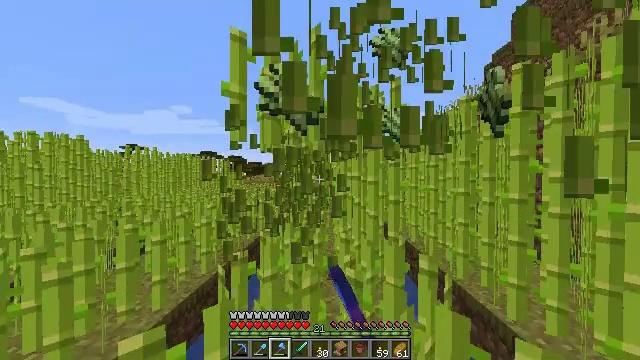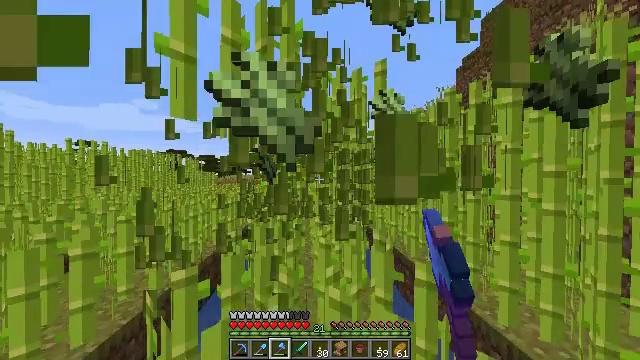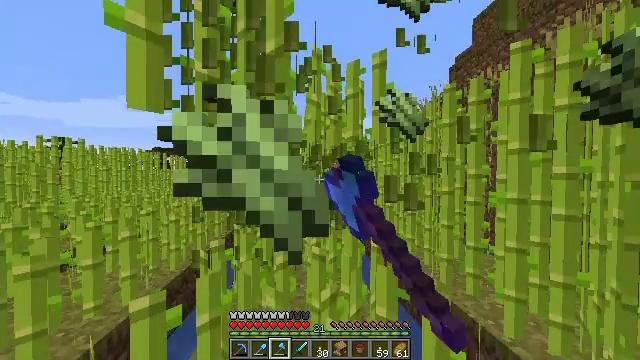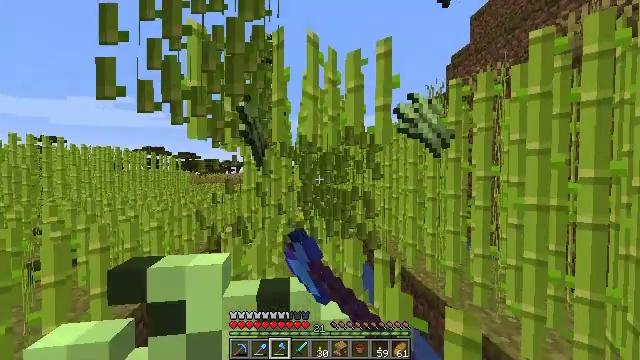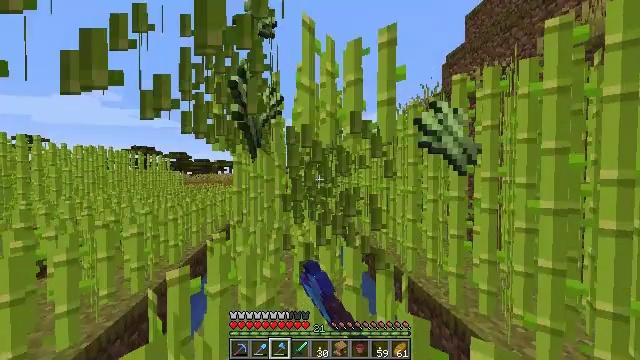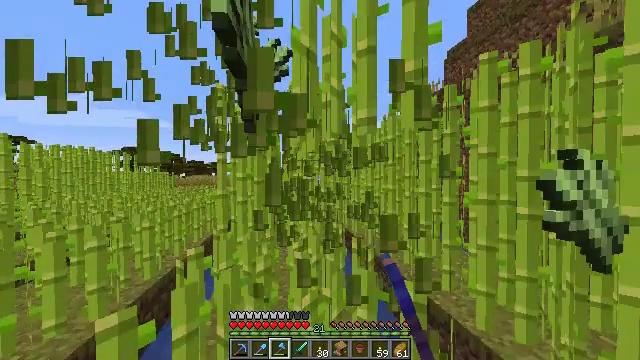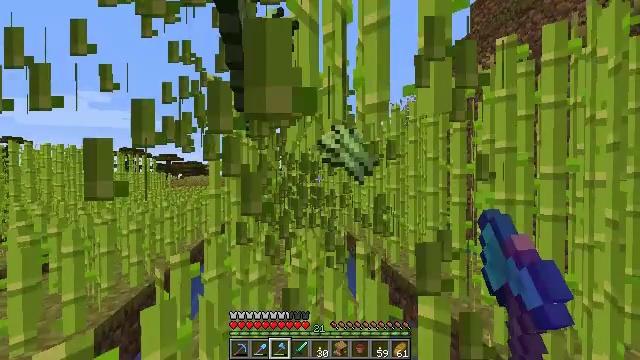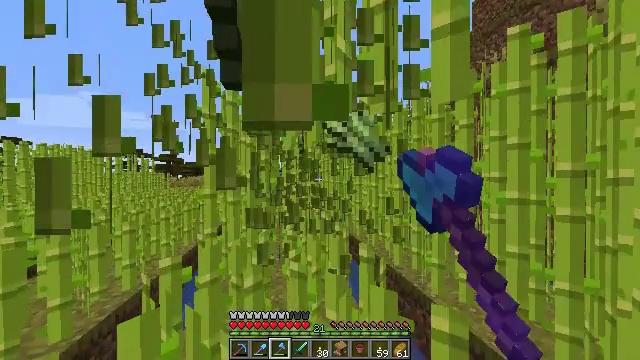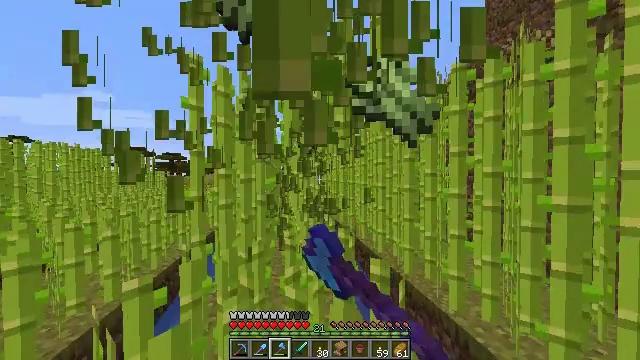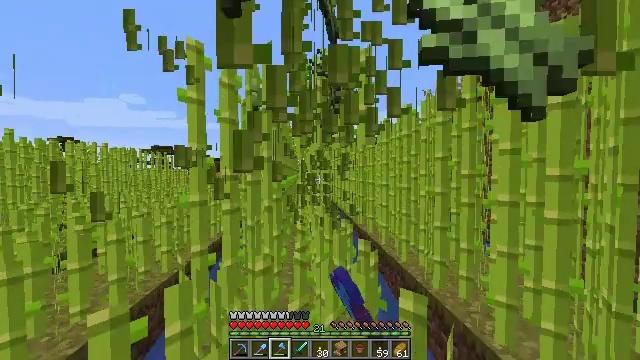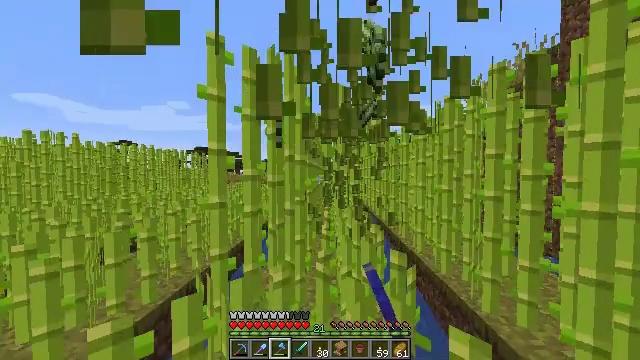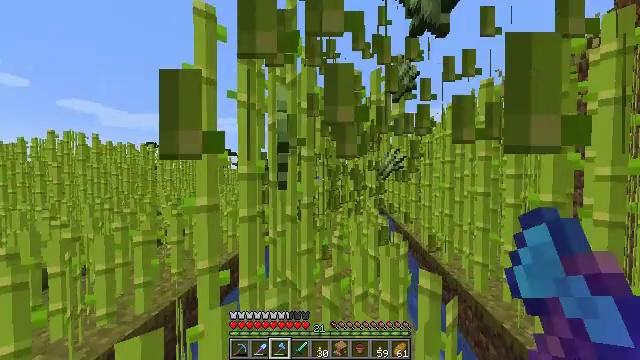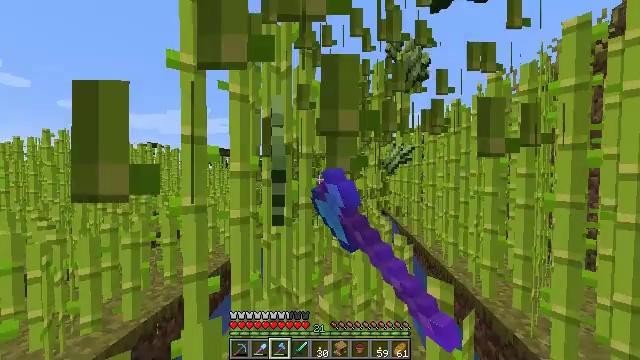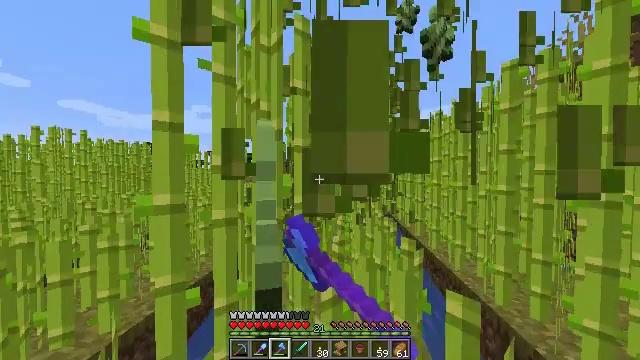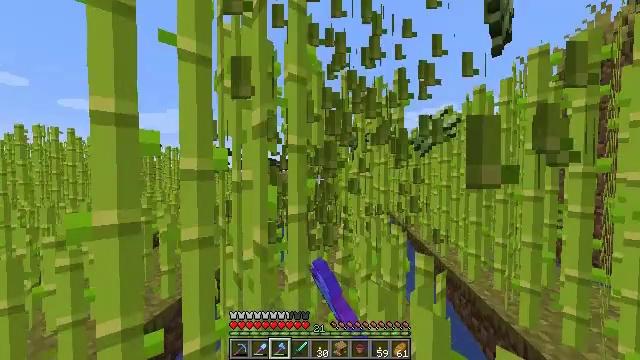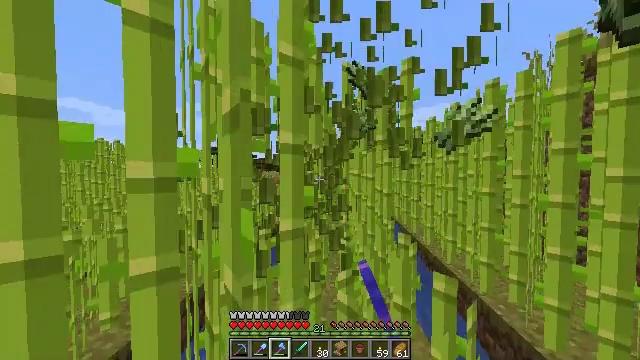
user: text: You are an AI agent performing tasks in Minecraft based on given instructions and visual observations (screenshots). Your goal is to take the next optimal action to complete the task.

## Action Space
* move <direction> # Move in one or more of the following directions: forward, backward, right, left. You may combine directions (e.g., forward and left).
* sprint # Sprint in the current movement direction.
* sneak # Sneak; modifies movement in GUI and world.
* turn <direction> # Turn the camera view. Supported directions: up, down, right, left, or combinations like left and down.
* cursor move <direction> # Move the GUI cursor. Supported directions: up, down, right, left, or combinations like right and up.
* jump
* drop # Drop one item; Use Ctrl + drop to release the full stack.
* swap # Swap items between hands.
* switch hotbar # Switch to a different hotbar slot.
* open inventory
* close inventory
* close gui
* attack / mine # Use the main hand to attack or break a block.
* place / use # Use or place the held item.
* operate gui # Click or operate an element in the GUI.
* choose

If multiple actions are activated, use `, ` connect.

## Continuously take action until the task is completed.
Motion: motion action
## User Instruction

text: Break the sugar cane.
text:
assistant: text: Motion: move forward, sprint, turn right, attack / mine
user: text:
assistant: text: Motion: move forward, sprint, turn right, attack / mine
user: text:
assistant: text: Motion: move forward, sprint, turn right, attack / mine
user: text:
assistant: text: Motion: move forward, sprint, turn right, attack / mine
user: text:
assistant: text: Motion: move forward, sprint, turn right, attack / mine
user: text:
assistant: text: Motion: move forward, sprint, attack / mine
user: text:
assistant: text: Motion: move forward, sprint, attack / mine
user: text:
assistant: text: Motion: move forward, sprint, attack / mine
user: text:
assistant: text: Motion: move forward, sprint, turn left, attack / mine
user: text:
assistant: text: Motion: move forward, sprint, turn left, attack / mine
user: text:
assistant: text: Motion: move forward, sprint, turn left, attack / mine
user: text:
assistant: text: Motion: move forward, sprint, attack / mine
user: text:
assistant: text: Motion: move forward, sprint, attack / mine
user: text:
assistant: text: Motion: move forward, sprint, attack / mine
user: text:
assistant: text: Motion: move forward, sprint, attack / mine
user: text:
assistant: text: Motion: move forward, sprint, turn right, attack / mine
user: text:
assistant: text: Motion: move forward, sprint, turn right, attack / mine
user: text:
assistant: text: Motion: move forward, sprint, turn right, attack / mine
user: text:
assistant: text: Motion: move forward, sprint, attack / mine
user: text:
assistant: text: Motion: move forward, sprint, attack / mine
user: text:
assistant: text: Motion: move forward, sprint, turn left, attack / mine
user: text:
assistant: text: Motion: move forward, sprint, turn left, attack / mine
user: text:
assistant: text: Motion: move forward, sprint, turn left, attack / mine
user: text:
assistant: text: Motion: move forward, sprint, attack / mine
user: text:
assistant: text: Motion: move forward, sprint, attack / mine
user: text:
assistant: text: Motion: move forward, sprint, attack / mine
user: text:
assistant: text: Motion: move forward, sprint, turn right, attack / mine
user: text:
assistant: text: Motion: move forward, sprint, turn right, attack / mine
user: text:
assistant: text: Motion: move forward, sprint, turn right, attack / mine
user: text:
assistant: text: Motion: move forward, sprint, turn right, attack / mine